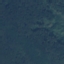
Land use / land cover: Forest